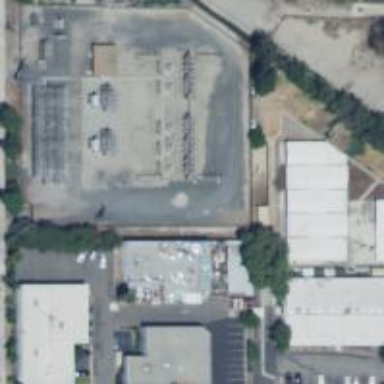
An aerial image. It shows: Substation surrounded by fence.